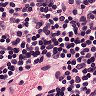
Metastatic tissue present: no